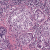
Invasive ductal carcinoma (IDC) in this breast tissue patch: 1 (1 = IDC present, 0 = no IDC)